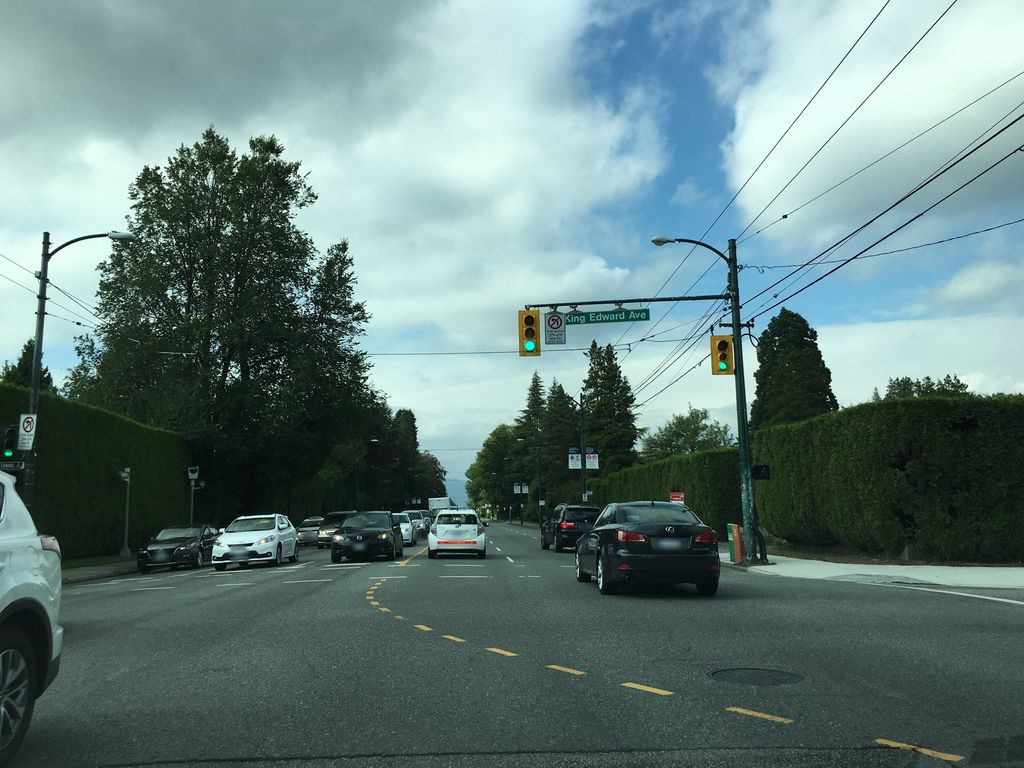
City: vancouver